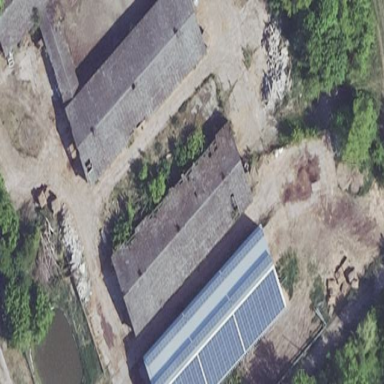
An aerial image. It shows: Farm auxiliary building.